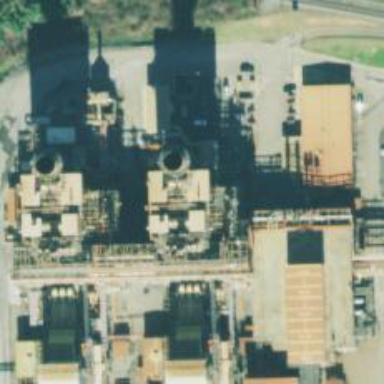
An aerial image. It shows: Gas-powered generator. It is gas turbine type generator.